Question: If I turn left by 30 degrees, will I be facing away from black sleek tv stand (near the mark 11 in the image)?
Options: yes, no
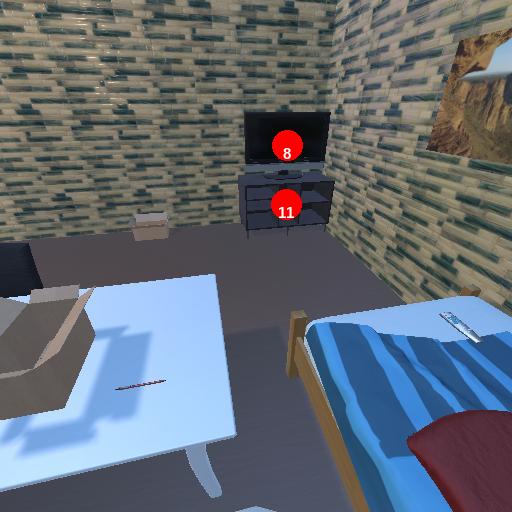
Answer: yes